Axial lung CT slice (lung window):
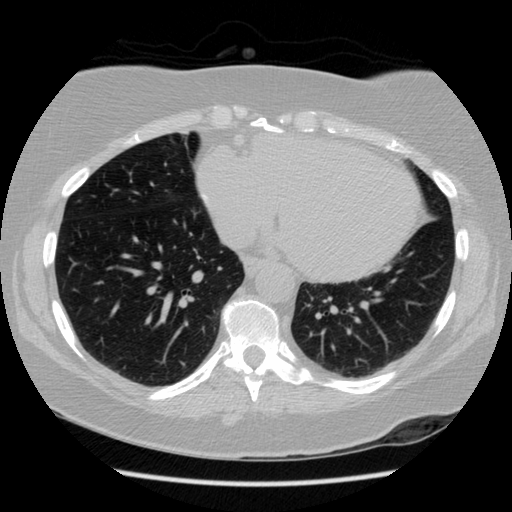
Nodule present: no